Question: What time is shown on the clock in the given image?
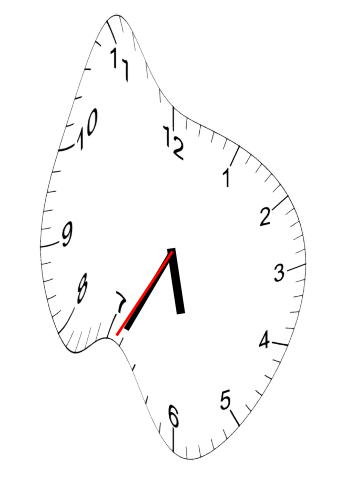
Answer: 05:34:35